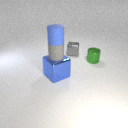
small blue rubber cylinder above large blue metal cube